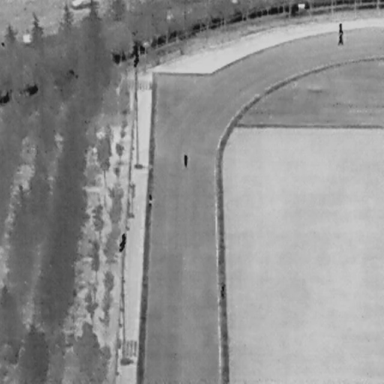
There are five People in the infrared image.